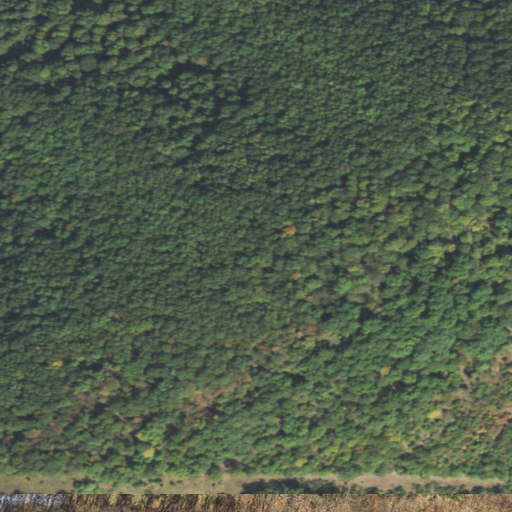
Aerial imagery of mountains in Maryland named Town Hill containing only deciduous forest